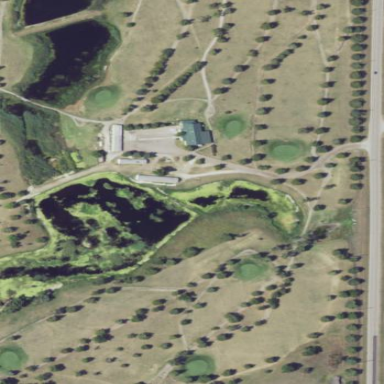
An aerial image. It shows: Golf course.